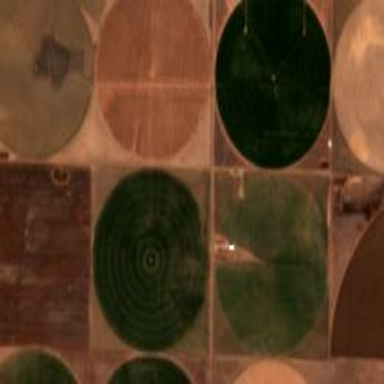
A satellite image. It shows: Farmland with pivot irrigation system.